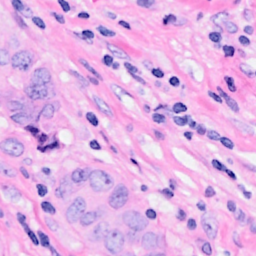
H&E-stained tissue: Breast